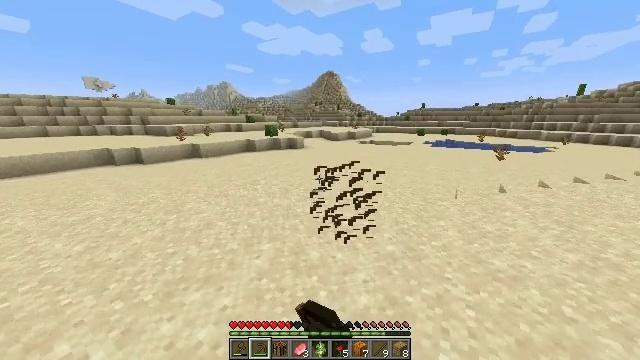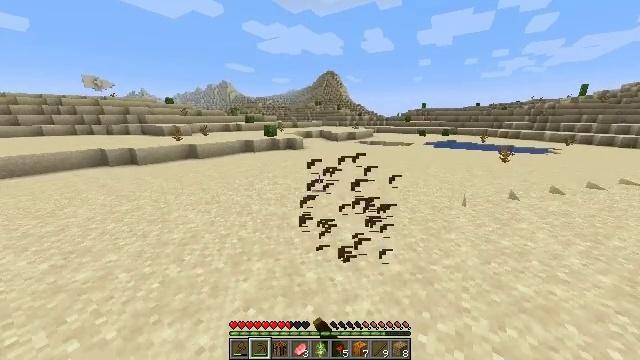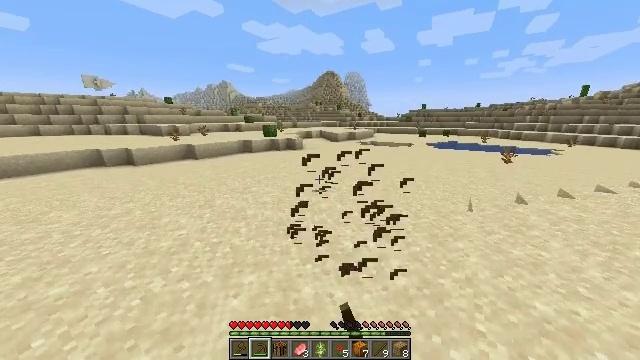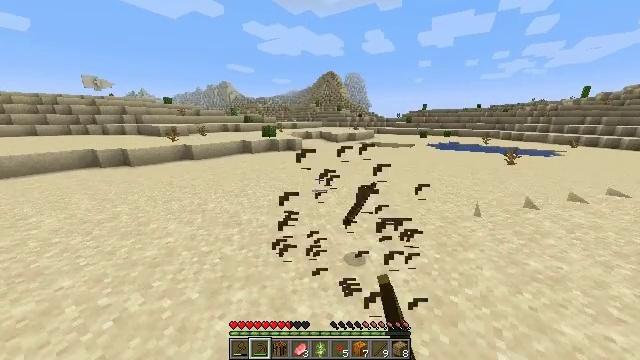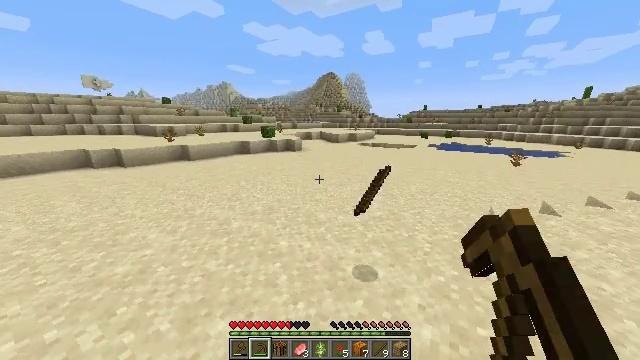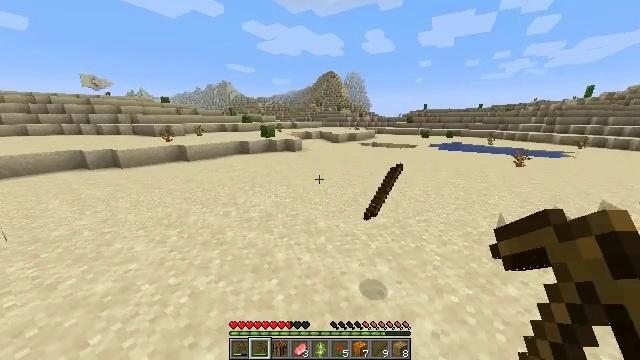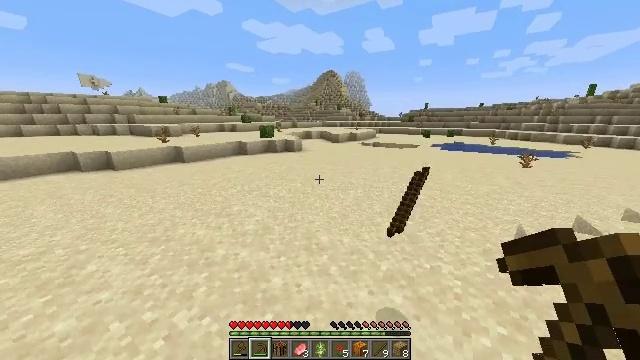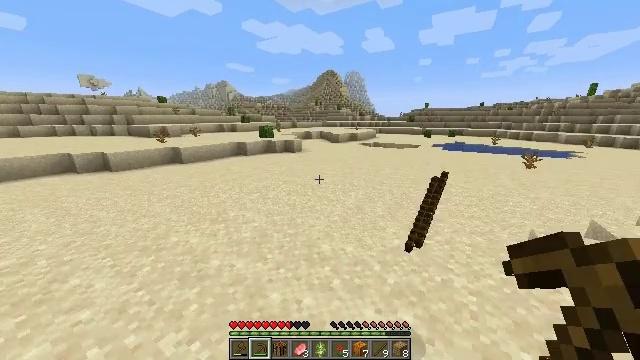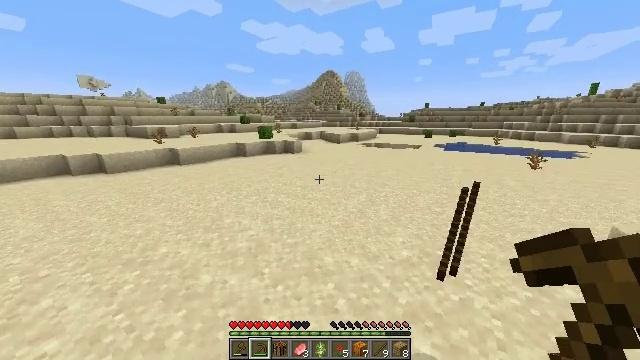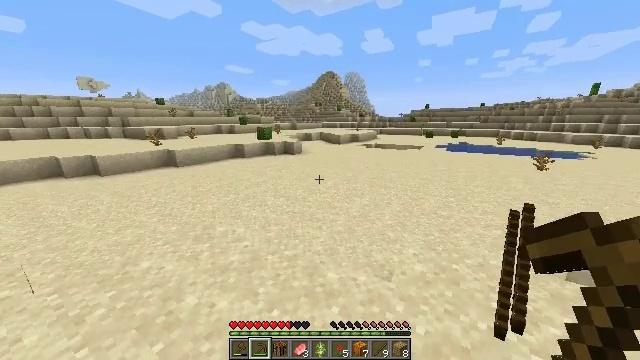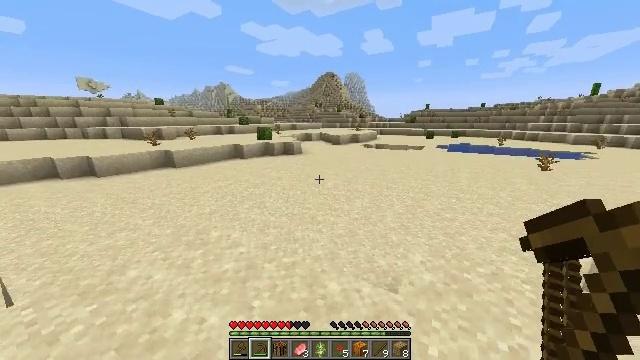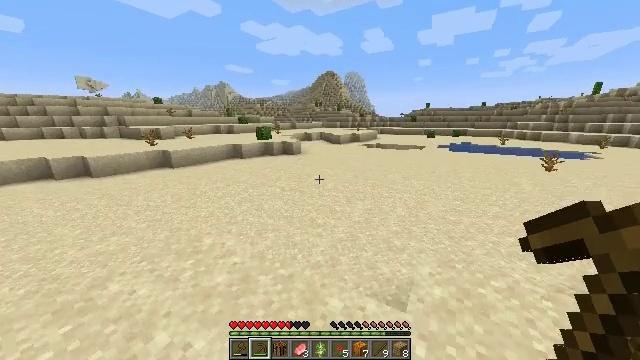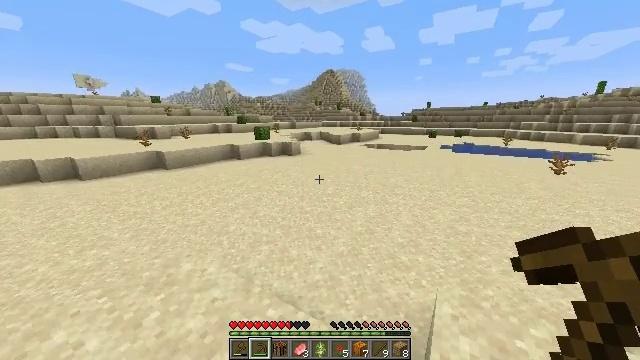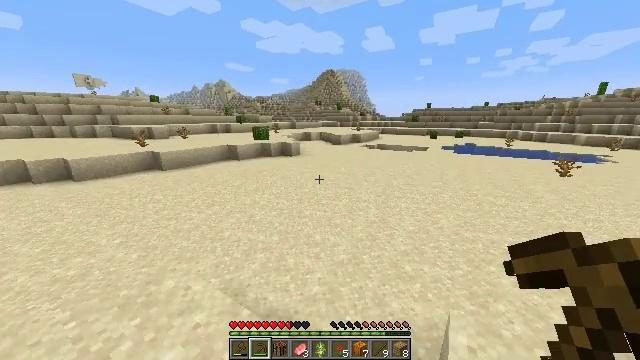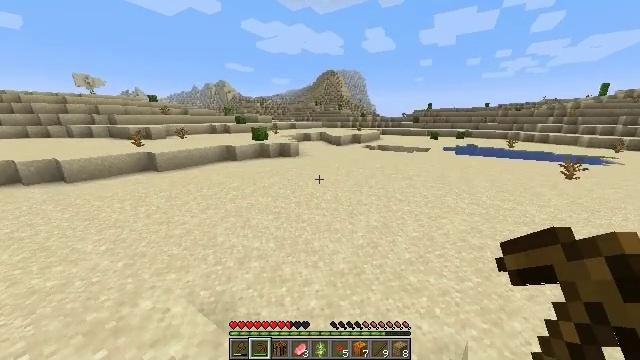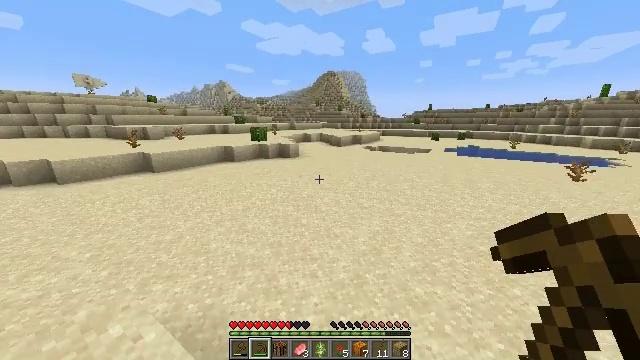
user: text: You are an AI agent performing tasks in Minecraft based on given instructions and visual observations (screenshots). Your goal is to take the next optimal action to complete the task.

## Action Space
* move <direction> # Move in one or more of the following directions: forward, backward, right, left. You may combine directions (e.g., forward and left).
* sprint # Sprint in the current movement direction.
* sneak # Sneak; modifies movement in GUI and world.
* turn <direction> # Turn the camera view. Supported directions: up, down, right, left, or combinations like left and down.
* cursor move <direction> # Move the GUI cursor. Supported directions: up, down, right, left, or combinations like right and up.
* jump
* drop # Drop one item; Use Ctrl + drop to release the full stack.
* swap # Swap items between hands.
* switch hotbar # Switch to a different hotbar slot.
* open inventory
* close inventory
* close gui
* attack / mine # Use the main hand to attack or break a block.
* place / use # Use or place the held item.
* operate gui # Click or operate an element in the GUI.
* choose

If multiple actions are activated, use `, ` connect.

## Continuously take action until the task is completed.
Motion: motion action
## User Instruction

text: Gather a dead bush.
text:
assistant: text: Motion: move forward
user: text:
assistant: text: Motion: move forward
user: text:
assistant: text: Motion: move forward
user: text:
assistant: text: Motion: move forward
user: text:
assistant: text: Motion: move forward
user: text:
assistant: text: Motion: move forward
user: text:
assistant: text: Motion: move forward
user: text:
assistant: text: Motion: move forward
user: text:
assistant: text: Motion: move forward
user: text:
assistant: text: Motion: move forward
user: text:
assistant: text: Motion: move forward
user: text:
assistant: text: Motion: move forward
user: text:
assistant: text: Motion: move forward
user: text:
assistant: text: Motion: move forward
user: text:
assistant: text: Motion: move forward
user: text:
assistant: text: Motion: move forward
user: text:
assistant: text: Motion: move forward
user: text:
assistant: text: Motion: move forward
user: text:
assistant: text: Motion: move forward
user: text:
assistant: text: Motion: move forward, sprint
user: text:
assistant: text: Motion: move forward, sprint
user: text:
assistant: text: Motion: move forward, sprint
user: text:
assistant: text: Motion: move forward, sprint
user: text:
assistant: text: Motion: move forward, sprint, turn left
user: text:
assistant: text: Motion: move forward, turn left and up
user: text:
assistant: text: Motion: move forward, turn left and up
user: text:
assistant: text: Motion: move forward
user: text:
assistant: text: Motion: move forward
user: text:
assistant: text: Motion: move forward
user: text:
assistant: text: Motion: move forward